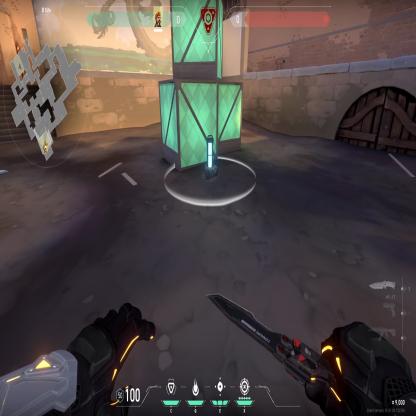
Label: planted spike